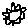
Label: sun